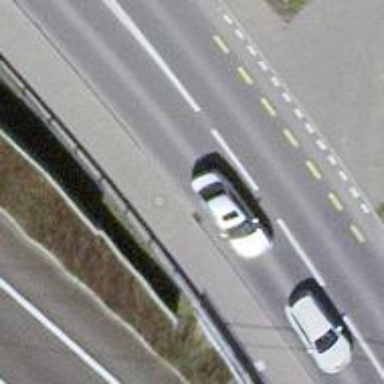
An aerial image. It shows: Primary highway with cycle track on the left side.